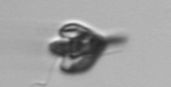
Label: Pyramimonas_longicauda